Question: I'm studying examples of SIMD operations in C# and want to try some exapmles. I downloaded NuGet package 'System.Numerics.Vectors v4.0', and want to reproduce examples from the internet. But they doesn't work because this library doesn't contain class needed. Target framework is 4.6, but there is no 'Vector<T>' for some reason, and I don't know why.

Maybe it was removed from API, but i didn't found any correlated info why they did it.
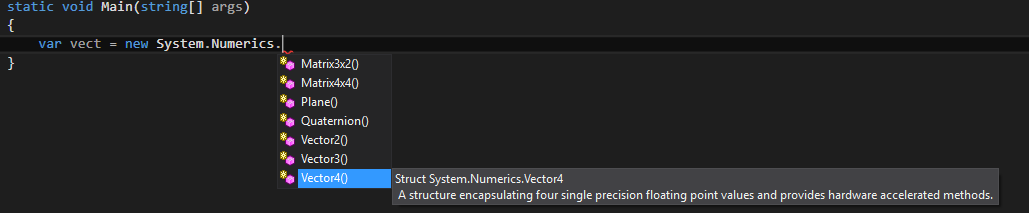
Answer: I suspect you installed the latest stable package from NuGet which doesn't include 'Vector<T>'. Try installing the beta version (1.1.6-beta).